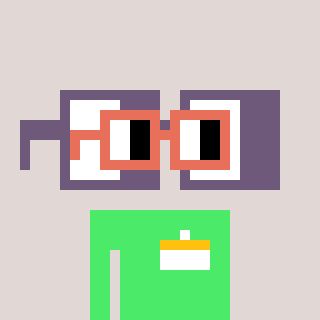
a pixel art character with square orange glasses, a glasses-shaped head and a teal-colored body on a warm background